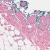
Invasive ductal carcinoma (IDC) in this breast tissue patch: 0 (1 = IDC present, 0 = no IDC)